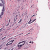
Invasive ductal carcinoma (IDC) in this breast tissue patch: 1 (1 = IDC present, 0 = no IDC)